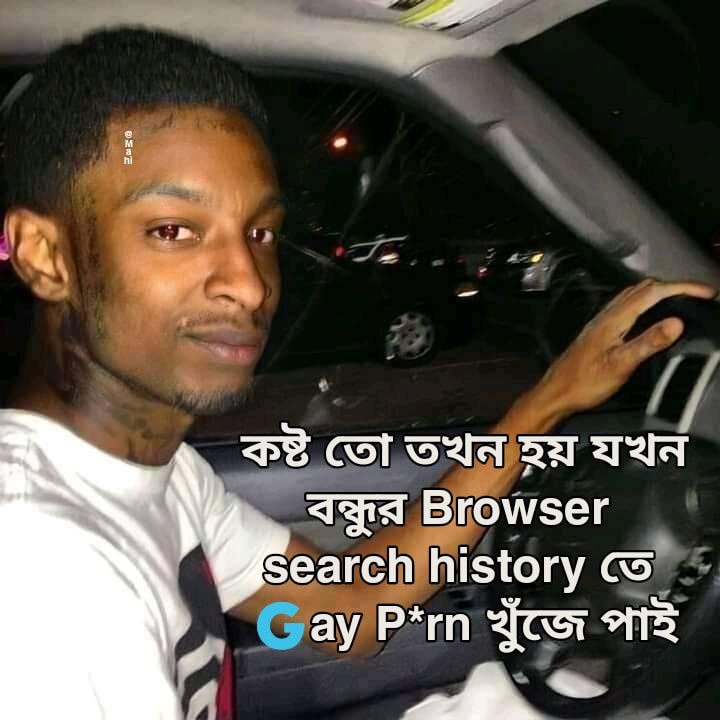
Caption: কষ্ট তো তখন হয় যখন বন্ধুর Browser search history তে Gay p*rn খুঁজে পাই
Label: hate